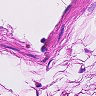
Metastatic tissue present: no